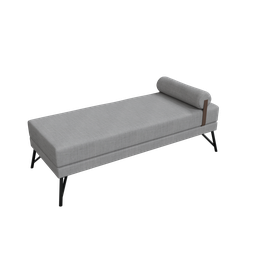
Label: furniture